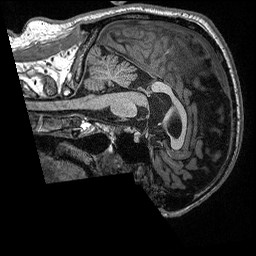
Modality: T1w
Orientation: sagittal
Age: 50
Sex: male
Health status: healthy
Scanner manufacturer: siemens
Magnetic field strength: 3 T
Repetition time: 2.3 s
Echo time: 0.00298 s